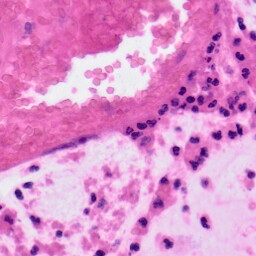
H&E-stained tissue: Colon